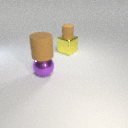
large brown rubber cylinder above large purple metal sphere